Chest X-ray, PA view. Patient: 25 years old, sex F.
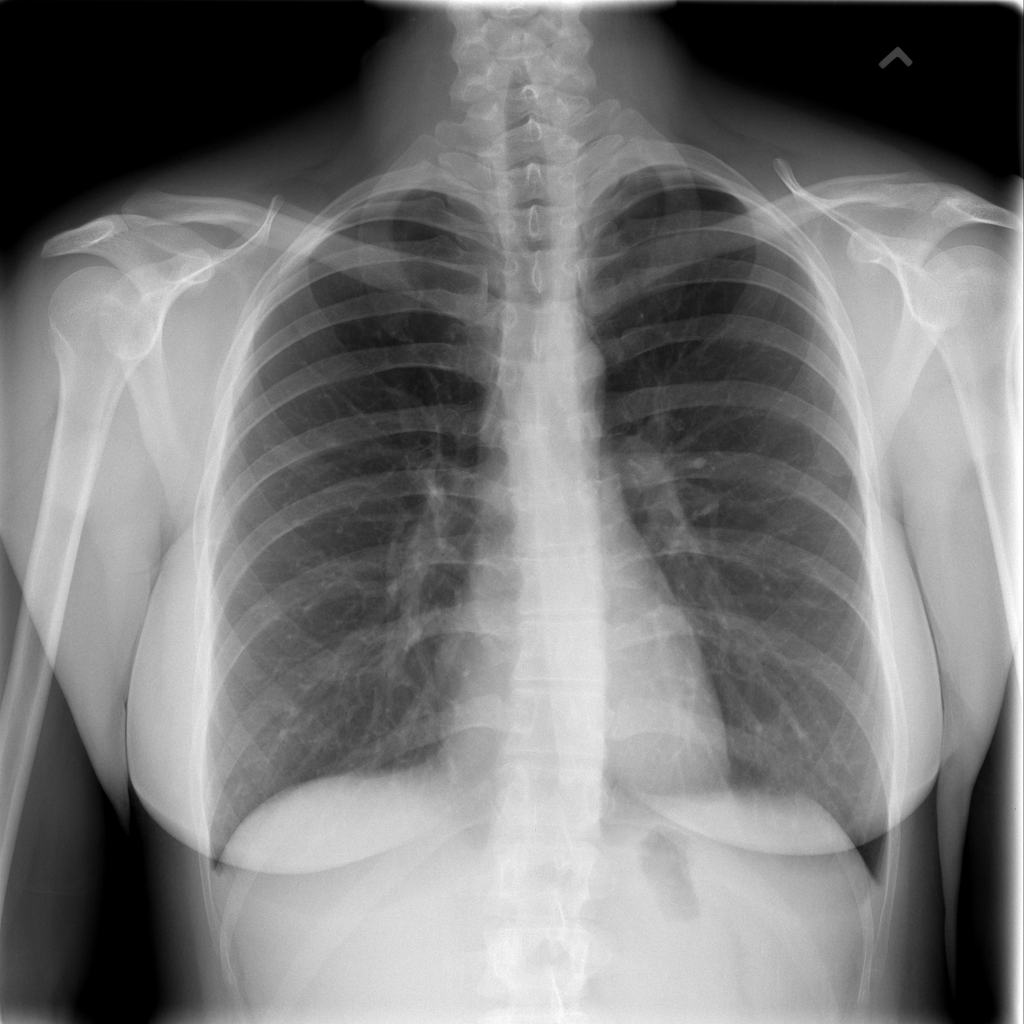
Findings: No Finding